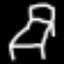
Label: bed